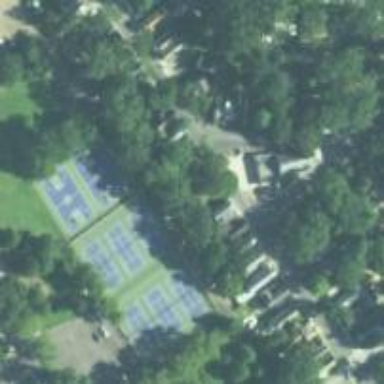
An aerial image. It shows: Tennis court on pitch.